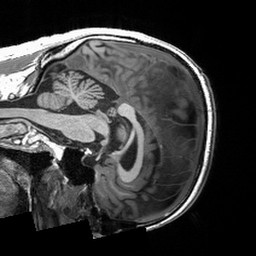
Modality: T1w
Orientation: sagittal
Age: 48
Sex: male
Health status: healthy
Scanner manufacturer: siemens
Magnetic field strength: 3 T
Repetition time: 2 s
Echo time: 0.00203 s